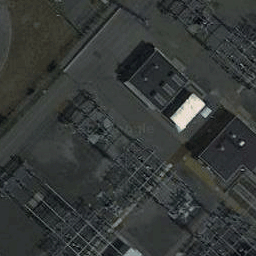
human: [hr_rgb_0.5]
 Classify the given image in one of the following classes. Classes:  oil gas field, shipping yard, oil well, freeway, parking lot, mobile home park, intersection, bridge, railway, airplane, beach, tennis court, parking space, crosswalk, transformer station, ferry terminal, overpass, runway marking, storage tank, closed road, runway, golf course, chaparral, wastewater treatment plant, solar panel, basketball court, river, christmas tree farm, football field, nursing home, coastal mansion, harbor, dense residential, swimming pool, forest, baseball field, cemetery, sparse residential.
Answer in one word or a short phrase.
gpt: transformer station